Brain MRI, t1w sequence, axial 2D slice.
Patient: age 26, sex F, weight 90 kg, height 1.9 m
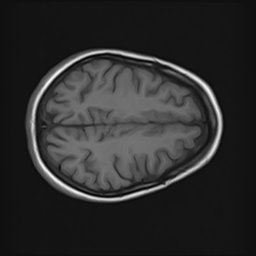